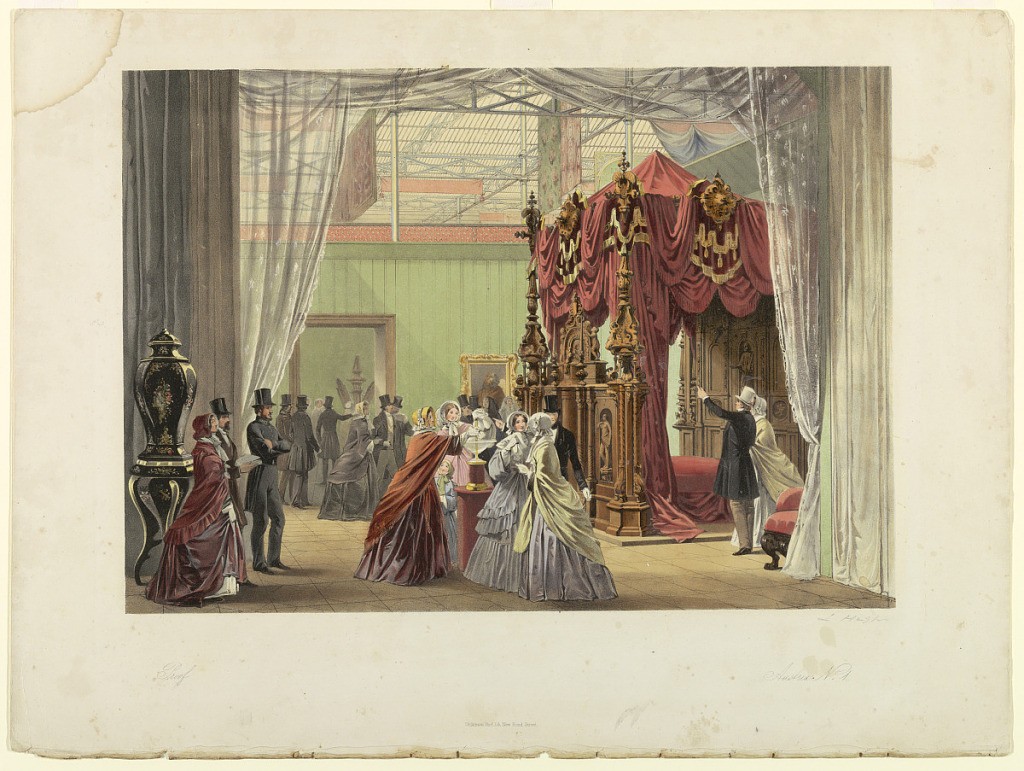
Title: Austria No. 1: Plate from "Dickinson's Comprehensive Pictures of the Great Exhibition of 1851," published 1854.
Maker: Joseph Nash The Elder, British, 1808 - 1878
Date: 1851
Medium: Lithograph on cream wove paper
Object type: Print
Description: View of the installation of the Austrian Pavilion at the 1851 London Exposition.
Image is dominated on the right by a large carved wooden bed with lush red hangings. Clusters of men and women are shown viewing exhibits.